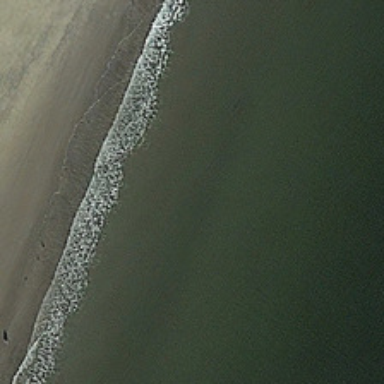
Khaki beach is next to green ocean with white waves .